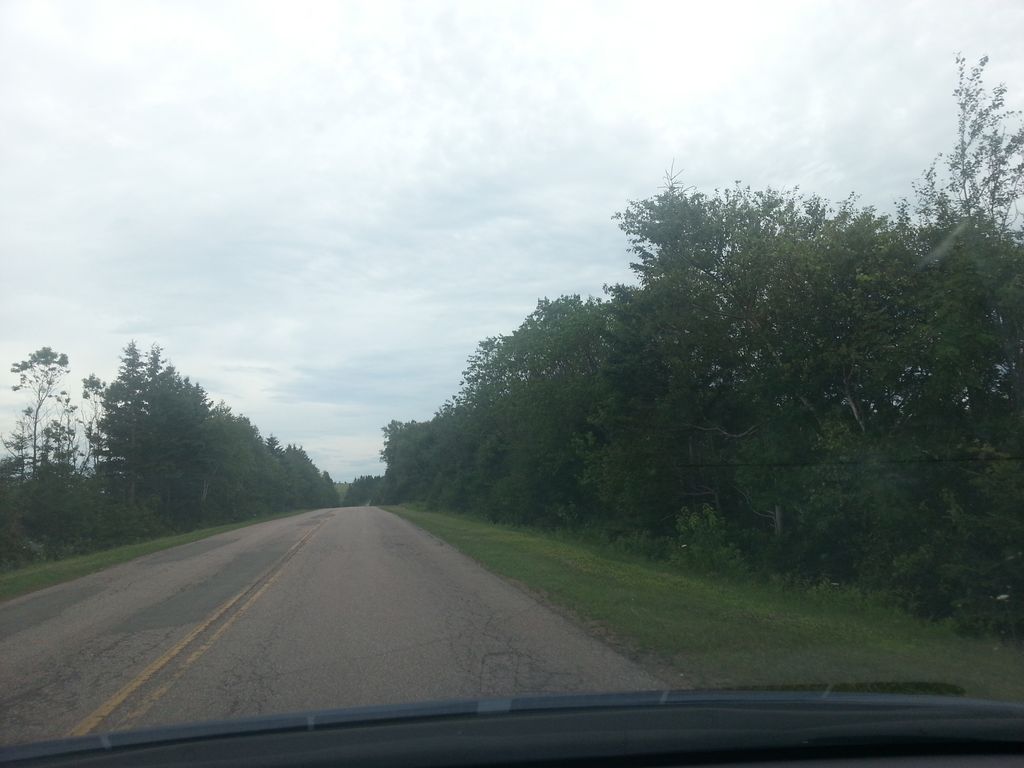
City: charlottetown